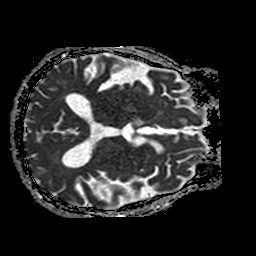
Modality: ADC
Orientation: axial
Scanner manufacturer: philips
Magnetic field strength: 1.5 T
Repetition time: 3.962 s
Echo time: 0.09411 s